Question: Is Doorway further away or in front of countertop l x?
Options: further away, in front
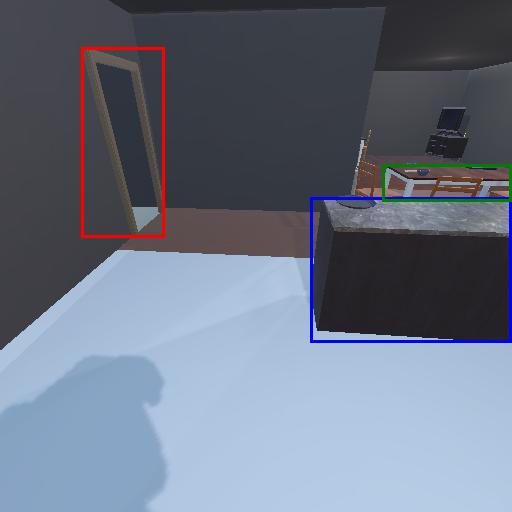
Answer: further away